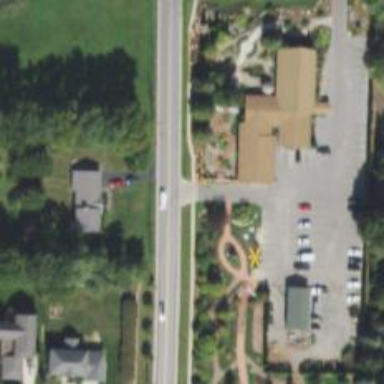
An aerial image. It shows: Asphalt footway crossing.